Question: What is the weather condition?
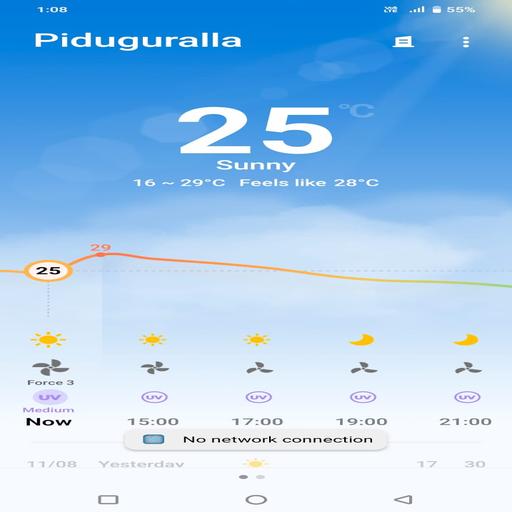
Answer: Sunny